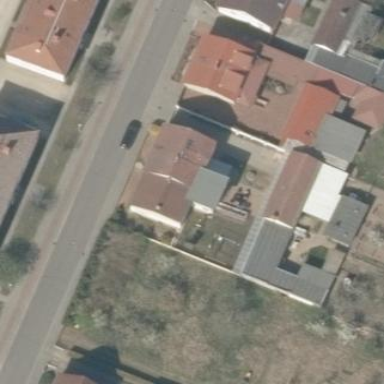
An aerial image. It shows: Residential building.